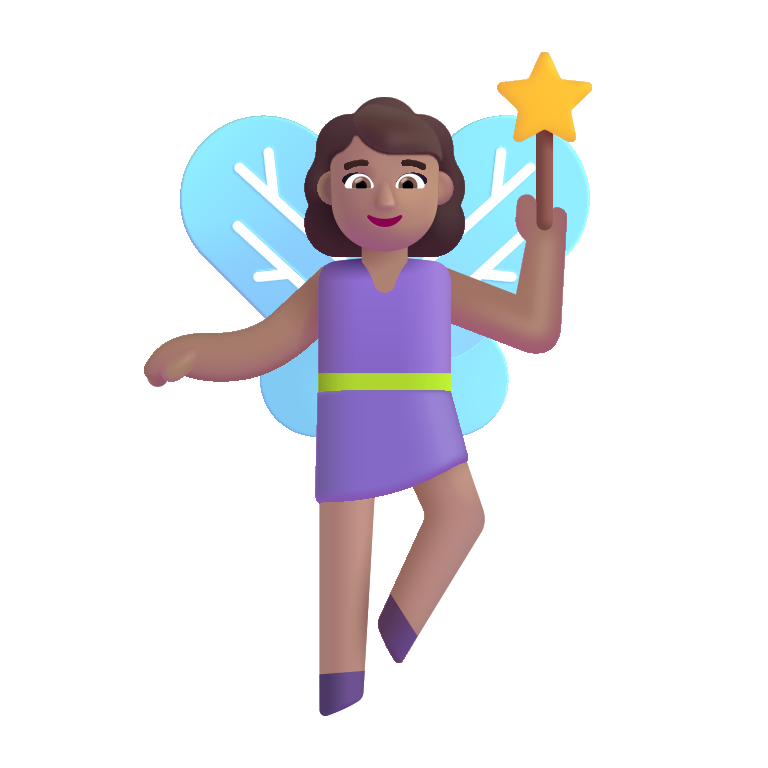
woman fairy color